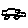
Label: car